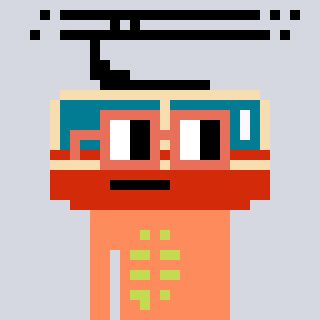
a pixel art character with square orange glasses, a tram wagon-shaped head and a peachy-colored body on a cool background